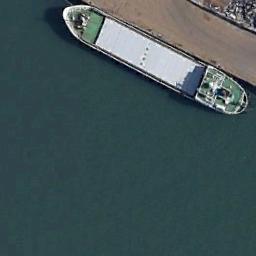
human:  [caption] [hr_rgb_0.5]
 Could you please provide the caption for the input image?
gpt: The cargo ship is docked at the dock and the water is dark green .

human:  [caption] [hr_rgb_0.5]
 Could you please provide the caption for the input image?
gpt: There is a ship in the blue water on the shore .

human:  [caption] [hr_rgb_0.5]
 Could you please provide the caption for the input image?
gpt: A green and white ship docked by the dock .

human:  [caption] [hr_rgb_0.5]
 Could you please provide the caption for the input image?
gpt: There is a ship beside the dock .

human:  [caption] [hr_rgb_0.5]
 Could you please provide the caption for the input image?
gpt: The green and white ship is at the harbor .